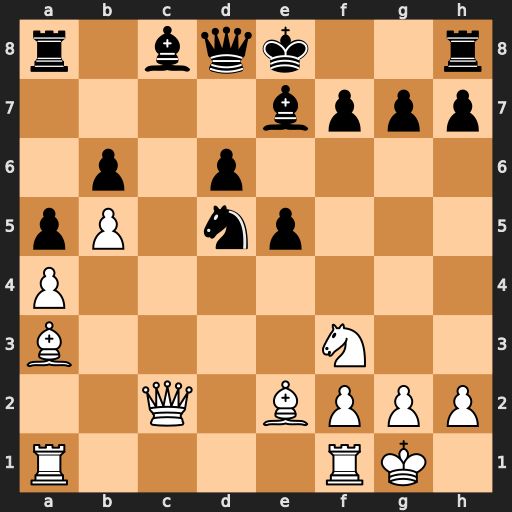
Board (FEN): r1bqk2r/4bppp/1p1p4/pP1np3/P7/B4N2/2Q1BPPP/R4RK1
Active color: w
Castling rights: kq
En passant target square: -
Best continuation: Qc6+ Bd7 Qxd5